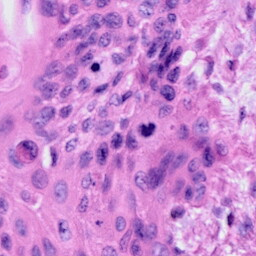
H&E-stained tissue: Cervix